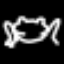
Label: frog